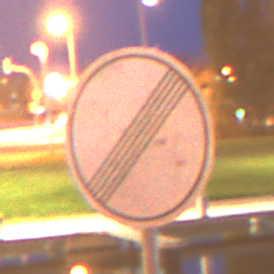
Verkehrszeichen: EndeSaemtlicherBegrenzungen
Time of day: Night
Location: Outdoor (Urban)
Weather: PartlyCloudy
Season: NotSpecified
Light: Artificial